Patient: sex M, age 71
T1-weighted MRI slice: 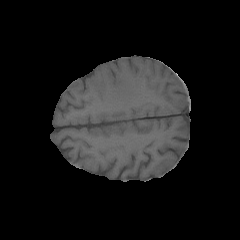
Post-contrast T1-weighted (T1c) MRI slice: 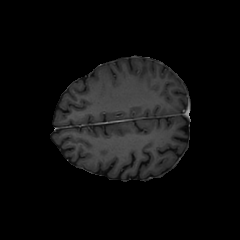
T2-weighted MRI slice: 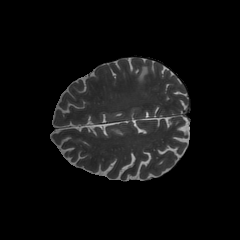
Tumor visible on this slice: yes
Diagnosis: Glioblastoma, IDH-wildtype
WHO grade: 4